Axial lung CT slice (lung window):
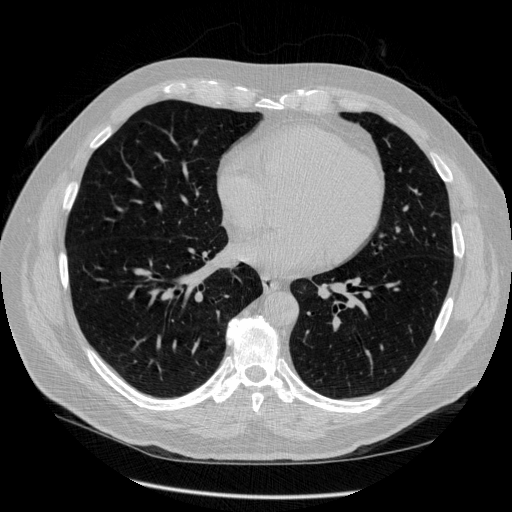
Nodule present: no